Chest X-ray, PA view. Patient: 54 years old, sex M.
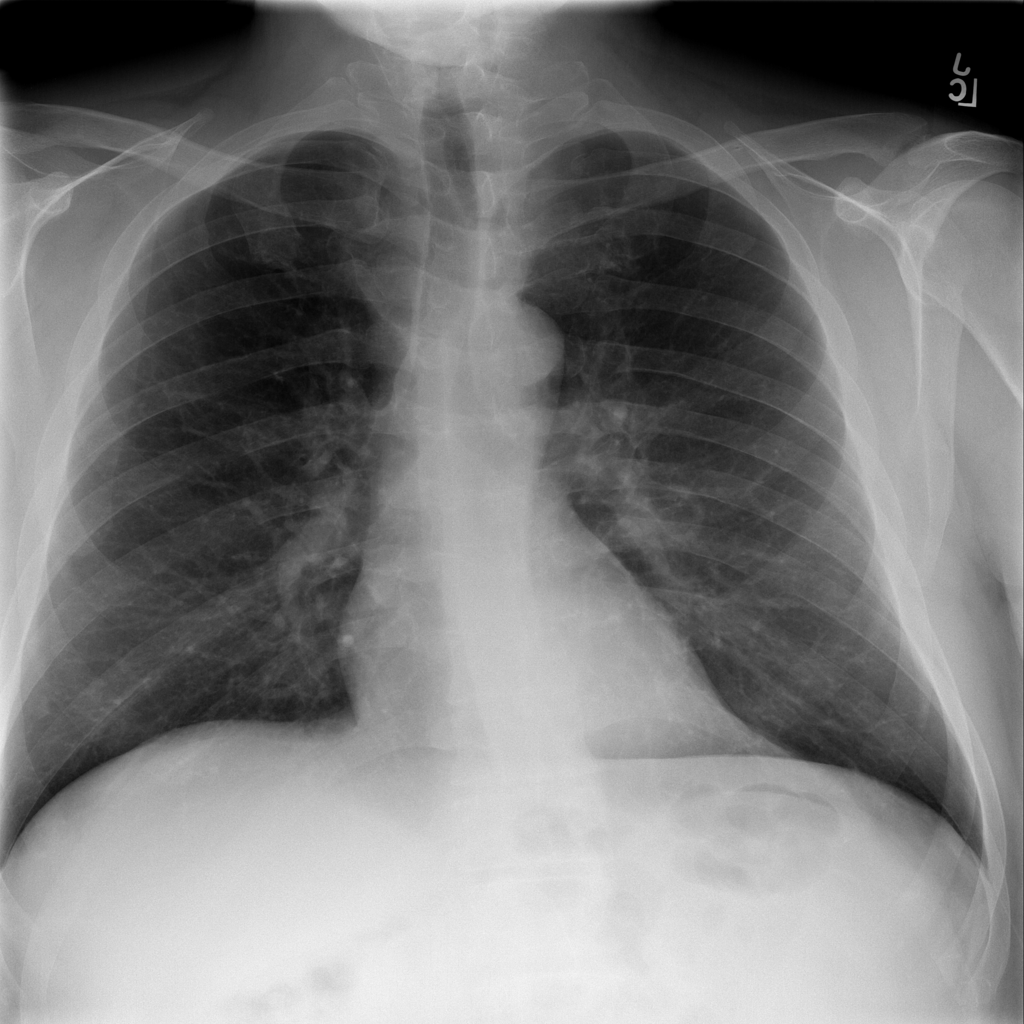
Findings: No Finding